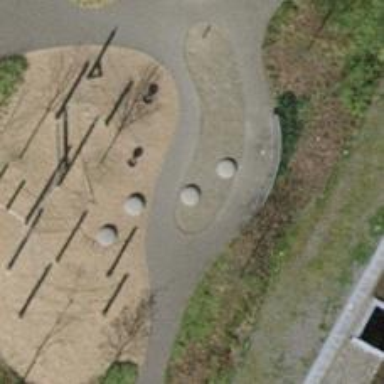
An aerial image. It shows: Bench.